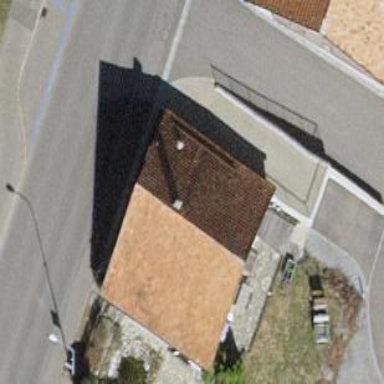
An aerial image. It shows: Simple and straightforward house.